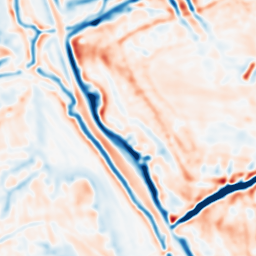
Category: multiscale
Decomposition family: dog
Decomposition parameters: sigma_low: 2
sigma_high: 5
Upsampling method: quartic
Upsampling parameters: scale: 8
Upsampling scale: 8